Question: Can someone explain me this boolean algebra equation, using the table method and telling me explanation?
'''
xy->z
'''
I know the boolean logical operator "->", but what does xy mean? Is this only x, only y, or is it a mistake in the following equation?

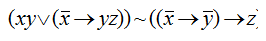
Answer: xy is the logical AND of x and y. In your notation the 'v' symbol is used as logical OR. Usually '+' is used as OR as well.
Thus the left side of your equation reads "(x and y) or ([not x] implies [y and z])"